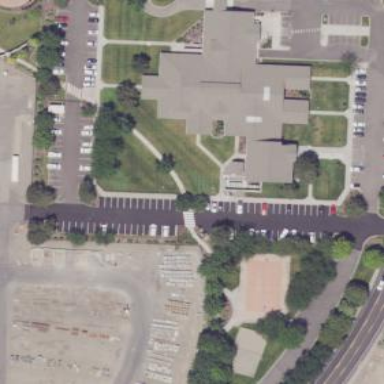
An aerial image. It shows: Government office building.